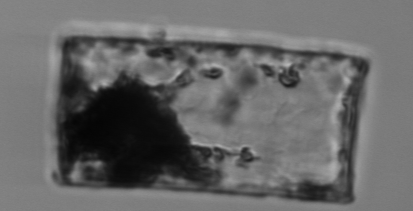
Label: Guinardia_flaccida